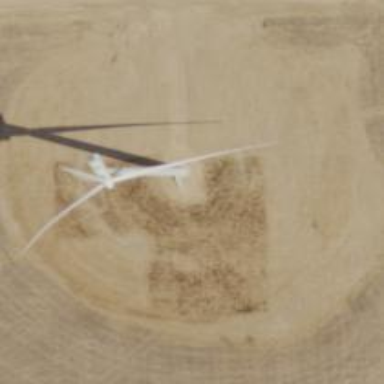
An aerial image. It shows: Wind generator powered by Vestas horizontal axis wind turbine.